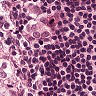
Metastatic tissue present: yes